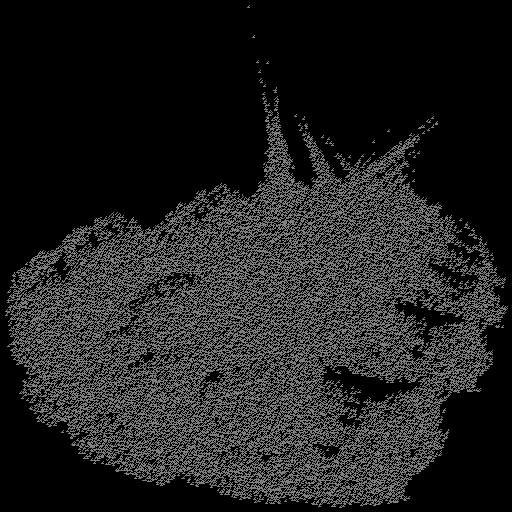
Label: broccoli